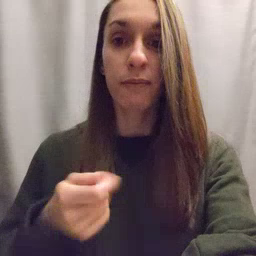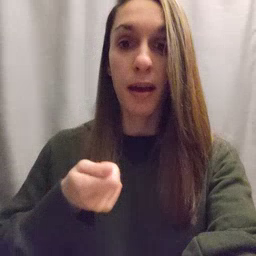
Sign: vacuum